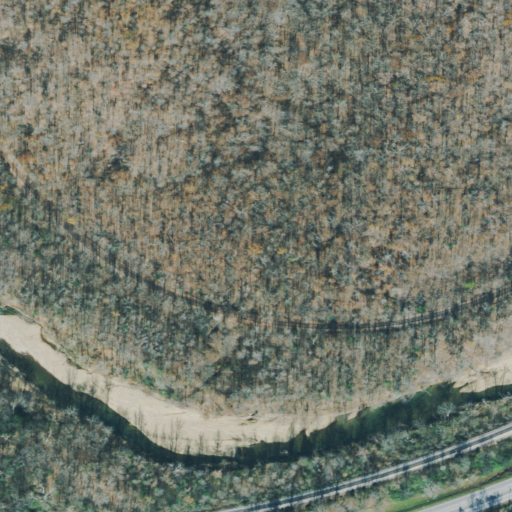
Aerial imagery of valley in Tennessee named Andy Hollow containing deciduous forest, woody wetlands, low intensity development, herbaceous wetlands, and pasture